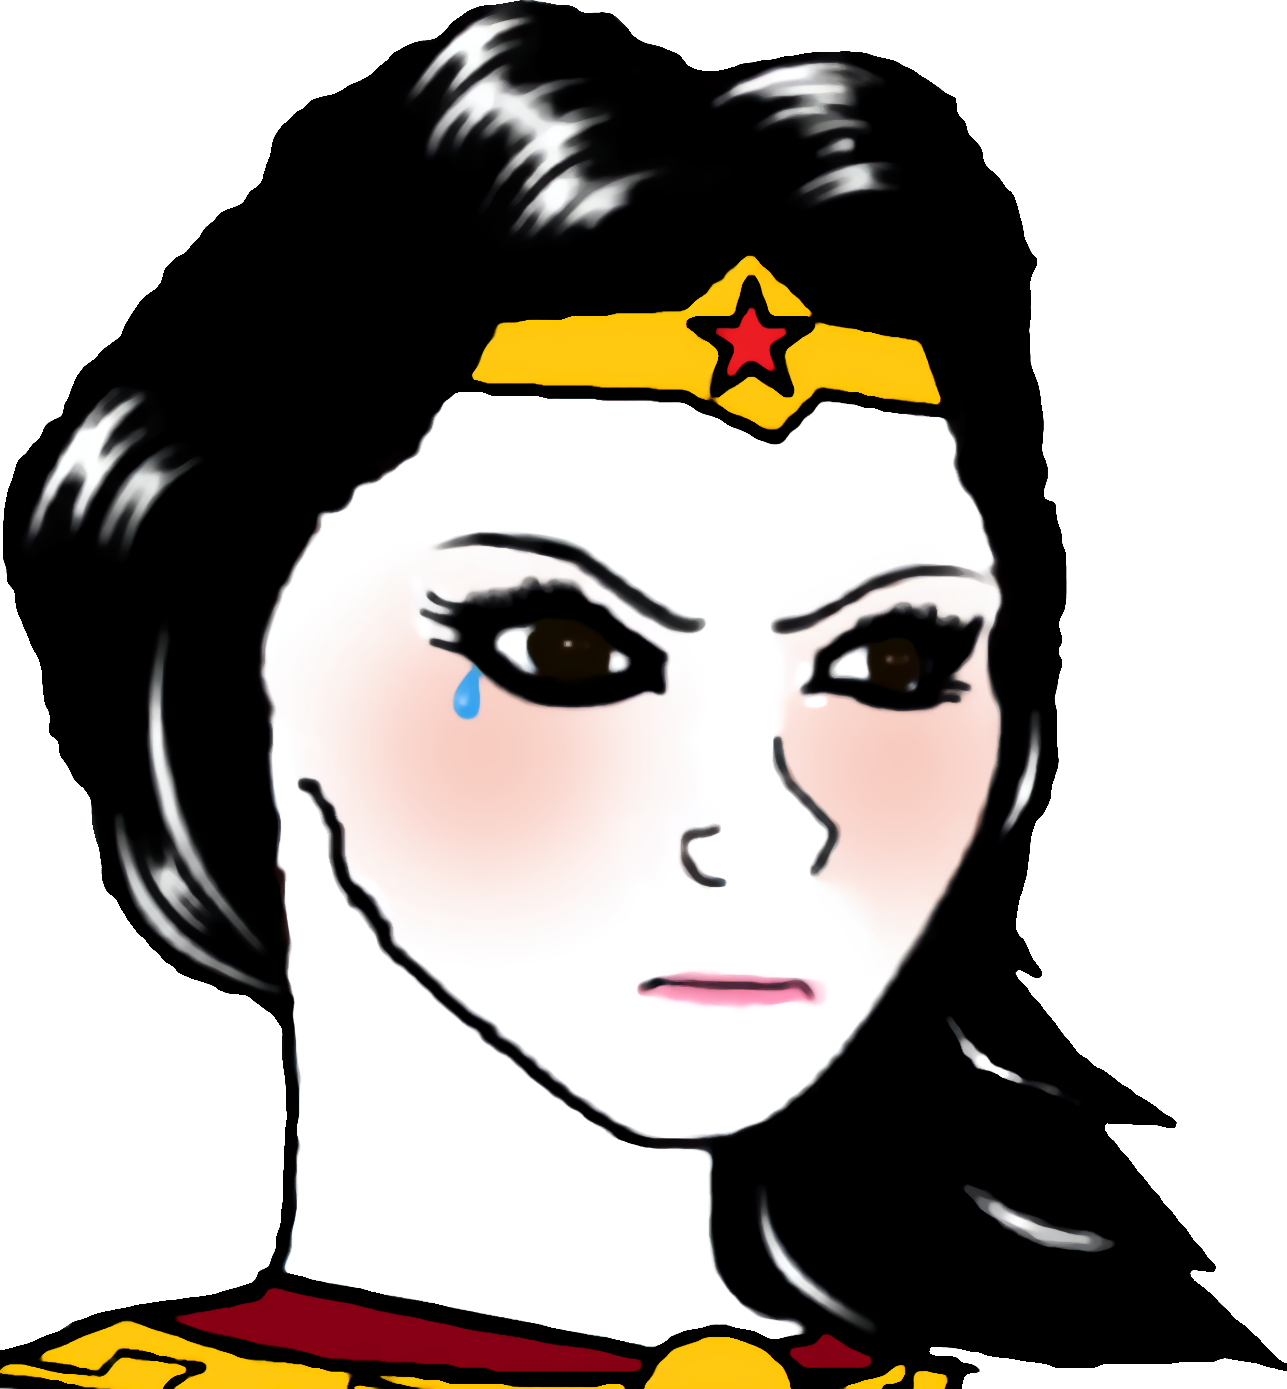
Label: 5_Abusive_Wife